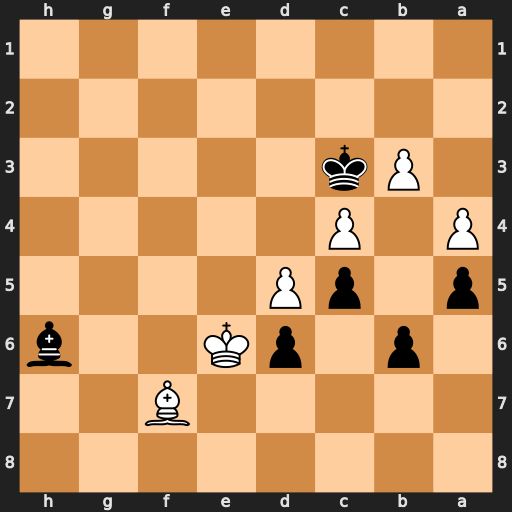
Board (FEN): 8/5B2/1p1pK2b/p1pP4/P1P5/1Pk5/8/8
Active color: b
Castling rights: -
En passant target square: -
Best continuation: Kxb3 Be8 Kxc4